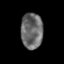
Tissue: skin
Cell type: Epithelial cells
Senescence score: 0.2524
Nuclear area (px): 773
Mean DAPI intensity: 105.423